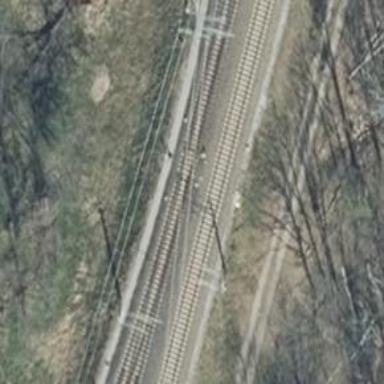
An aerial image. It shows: Railway switch with turnout to the right.